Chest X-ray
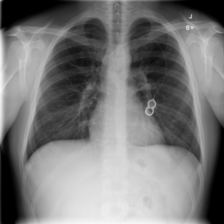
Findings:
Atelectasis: negative
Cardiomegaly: negative
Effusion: negative
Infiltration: negative
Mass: negative
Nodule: negative
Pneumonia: negative
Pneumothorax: negative
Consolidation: negative
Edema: negative
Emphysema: negative
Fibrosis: negative
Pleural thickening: negative
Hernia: negative